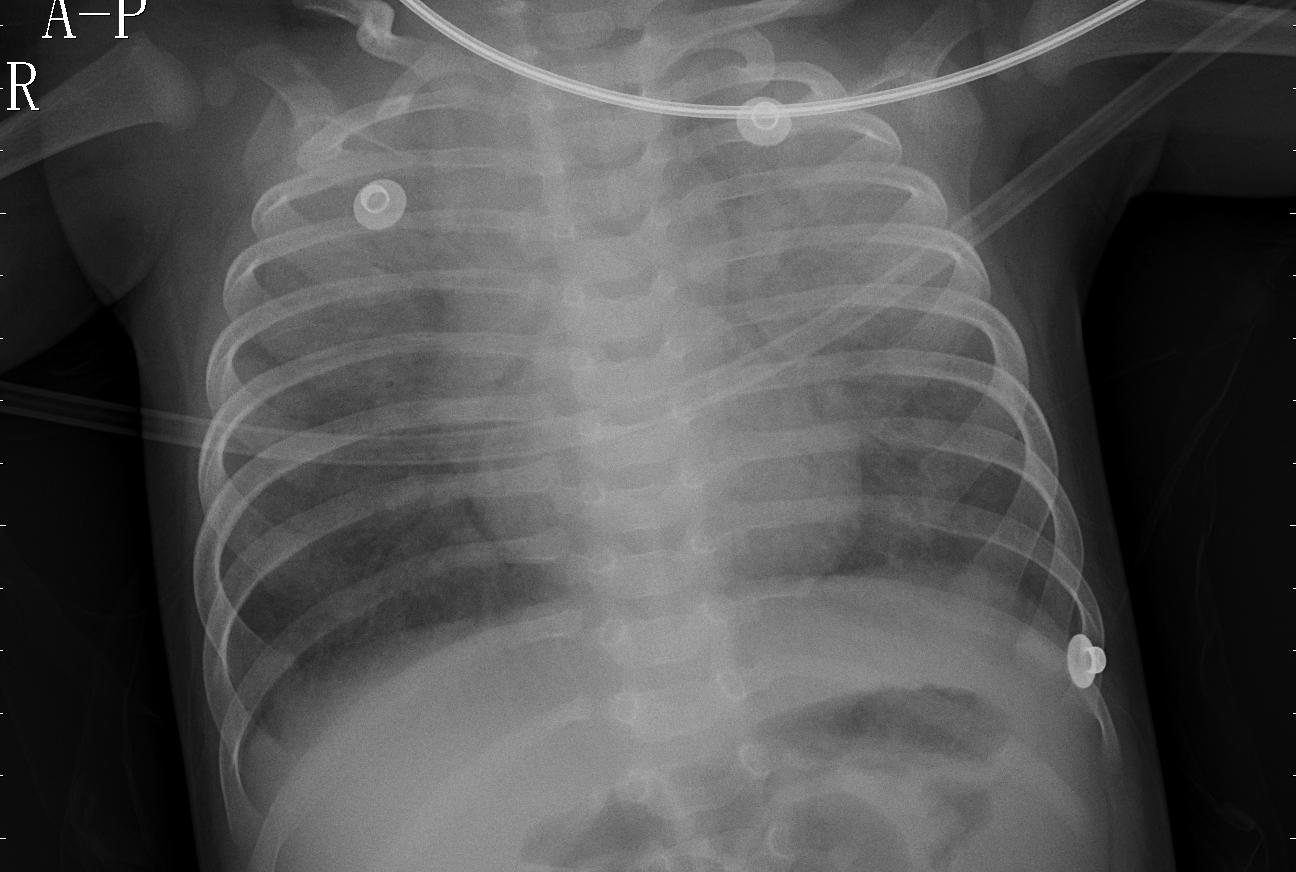
Diagnosis: PNEUMONIA